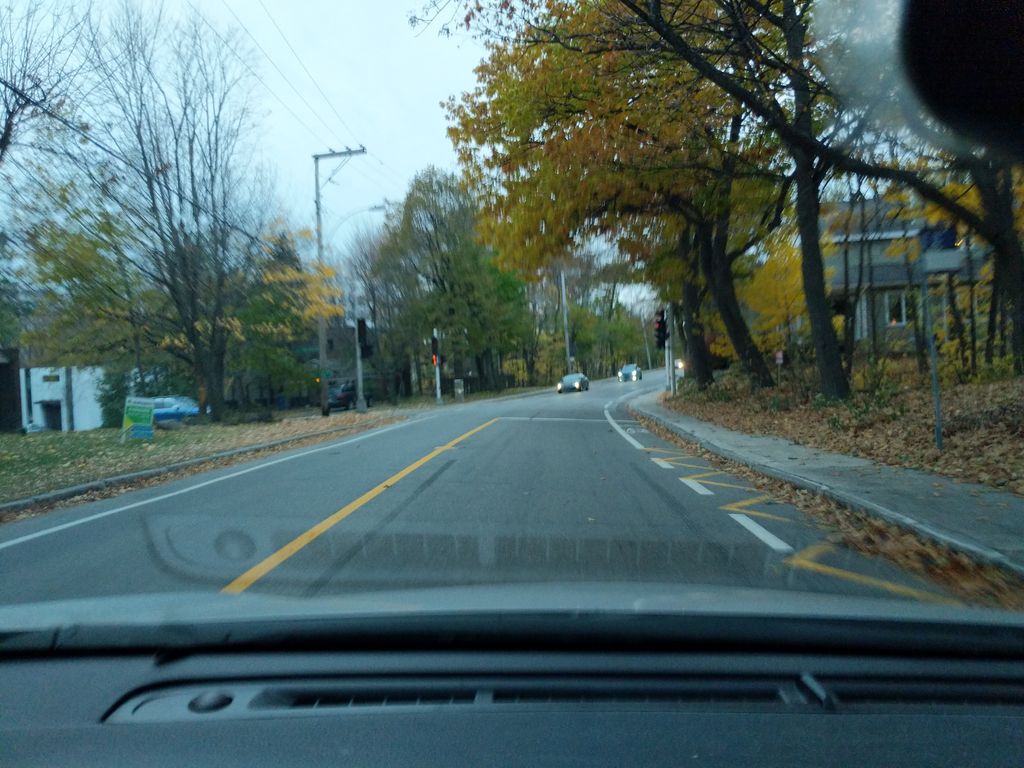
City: quebec_city